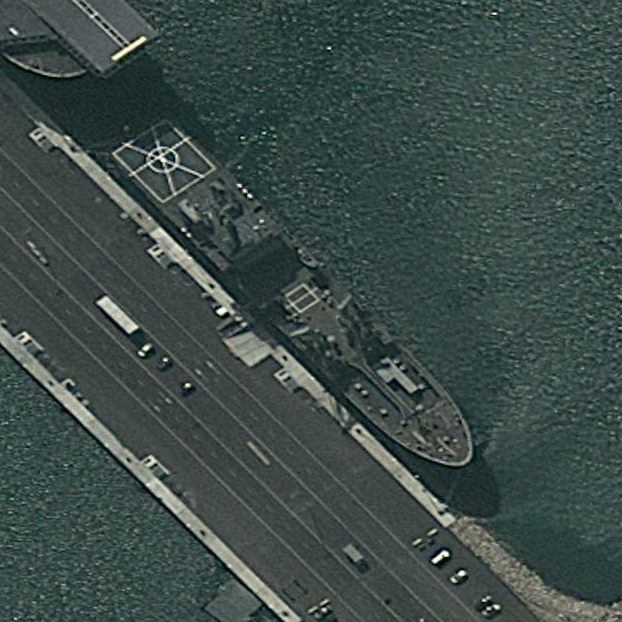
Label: combat